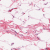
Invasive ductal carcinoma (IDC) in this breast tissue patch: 0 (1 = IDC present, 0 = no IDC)